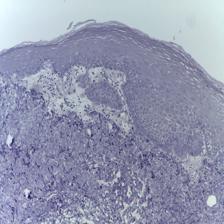
Diagnosis: OSCC